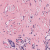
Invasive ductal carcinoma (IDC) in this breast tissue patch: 1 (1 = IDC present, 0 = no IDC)